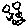
Label: circle